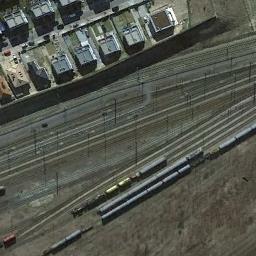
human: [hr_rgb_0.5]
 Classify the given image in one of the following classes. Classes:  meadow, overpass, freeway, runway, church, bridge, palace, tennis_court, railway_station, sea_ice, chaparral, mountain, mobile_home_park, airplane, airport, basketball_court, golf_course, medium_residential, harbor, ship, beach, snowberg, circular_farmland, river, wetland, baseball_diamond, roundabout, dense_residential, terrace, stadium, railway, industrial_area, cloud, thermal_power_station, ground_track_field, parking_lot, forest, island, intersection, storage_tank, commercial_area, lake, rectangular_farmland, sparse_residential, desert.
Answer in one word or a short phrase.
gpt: railway